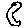
Label: moon